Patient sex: M
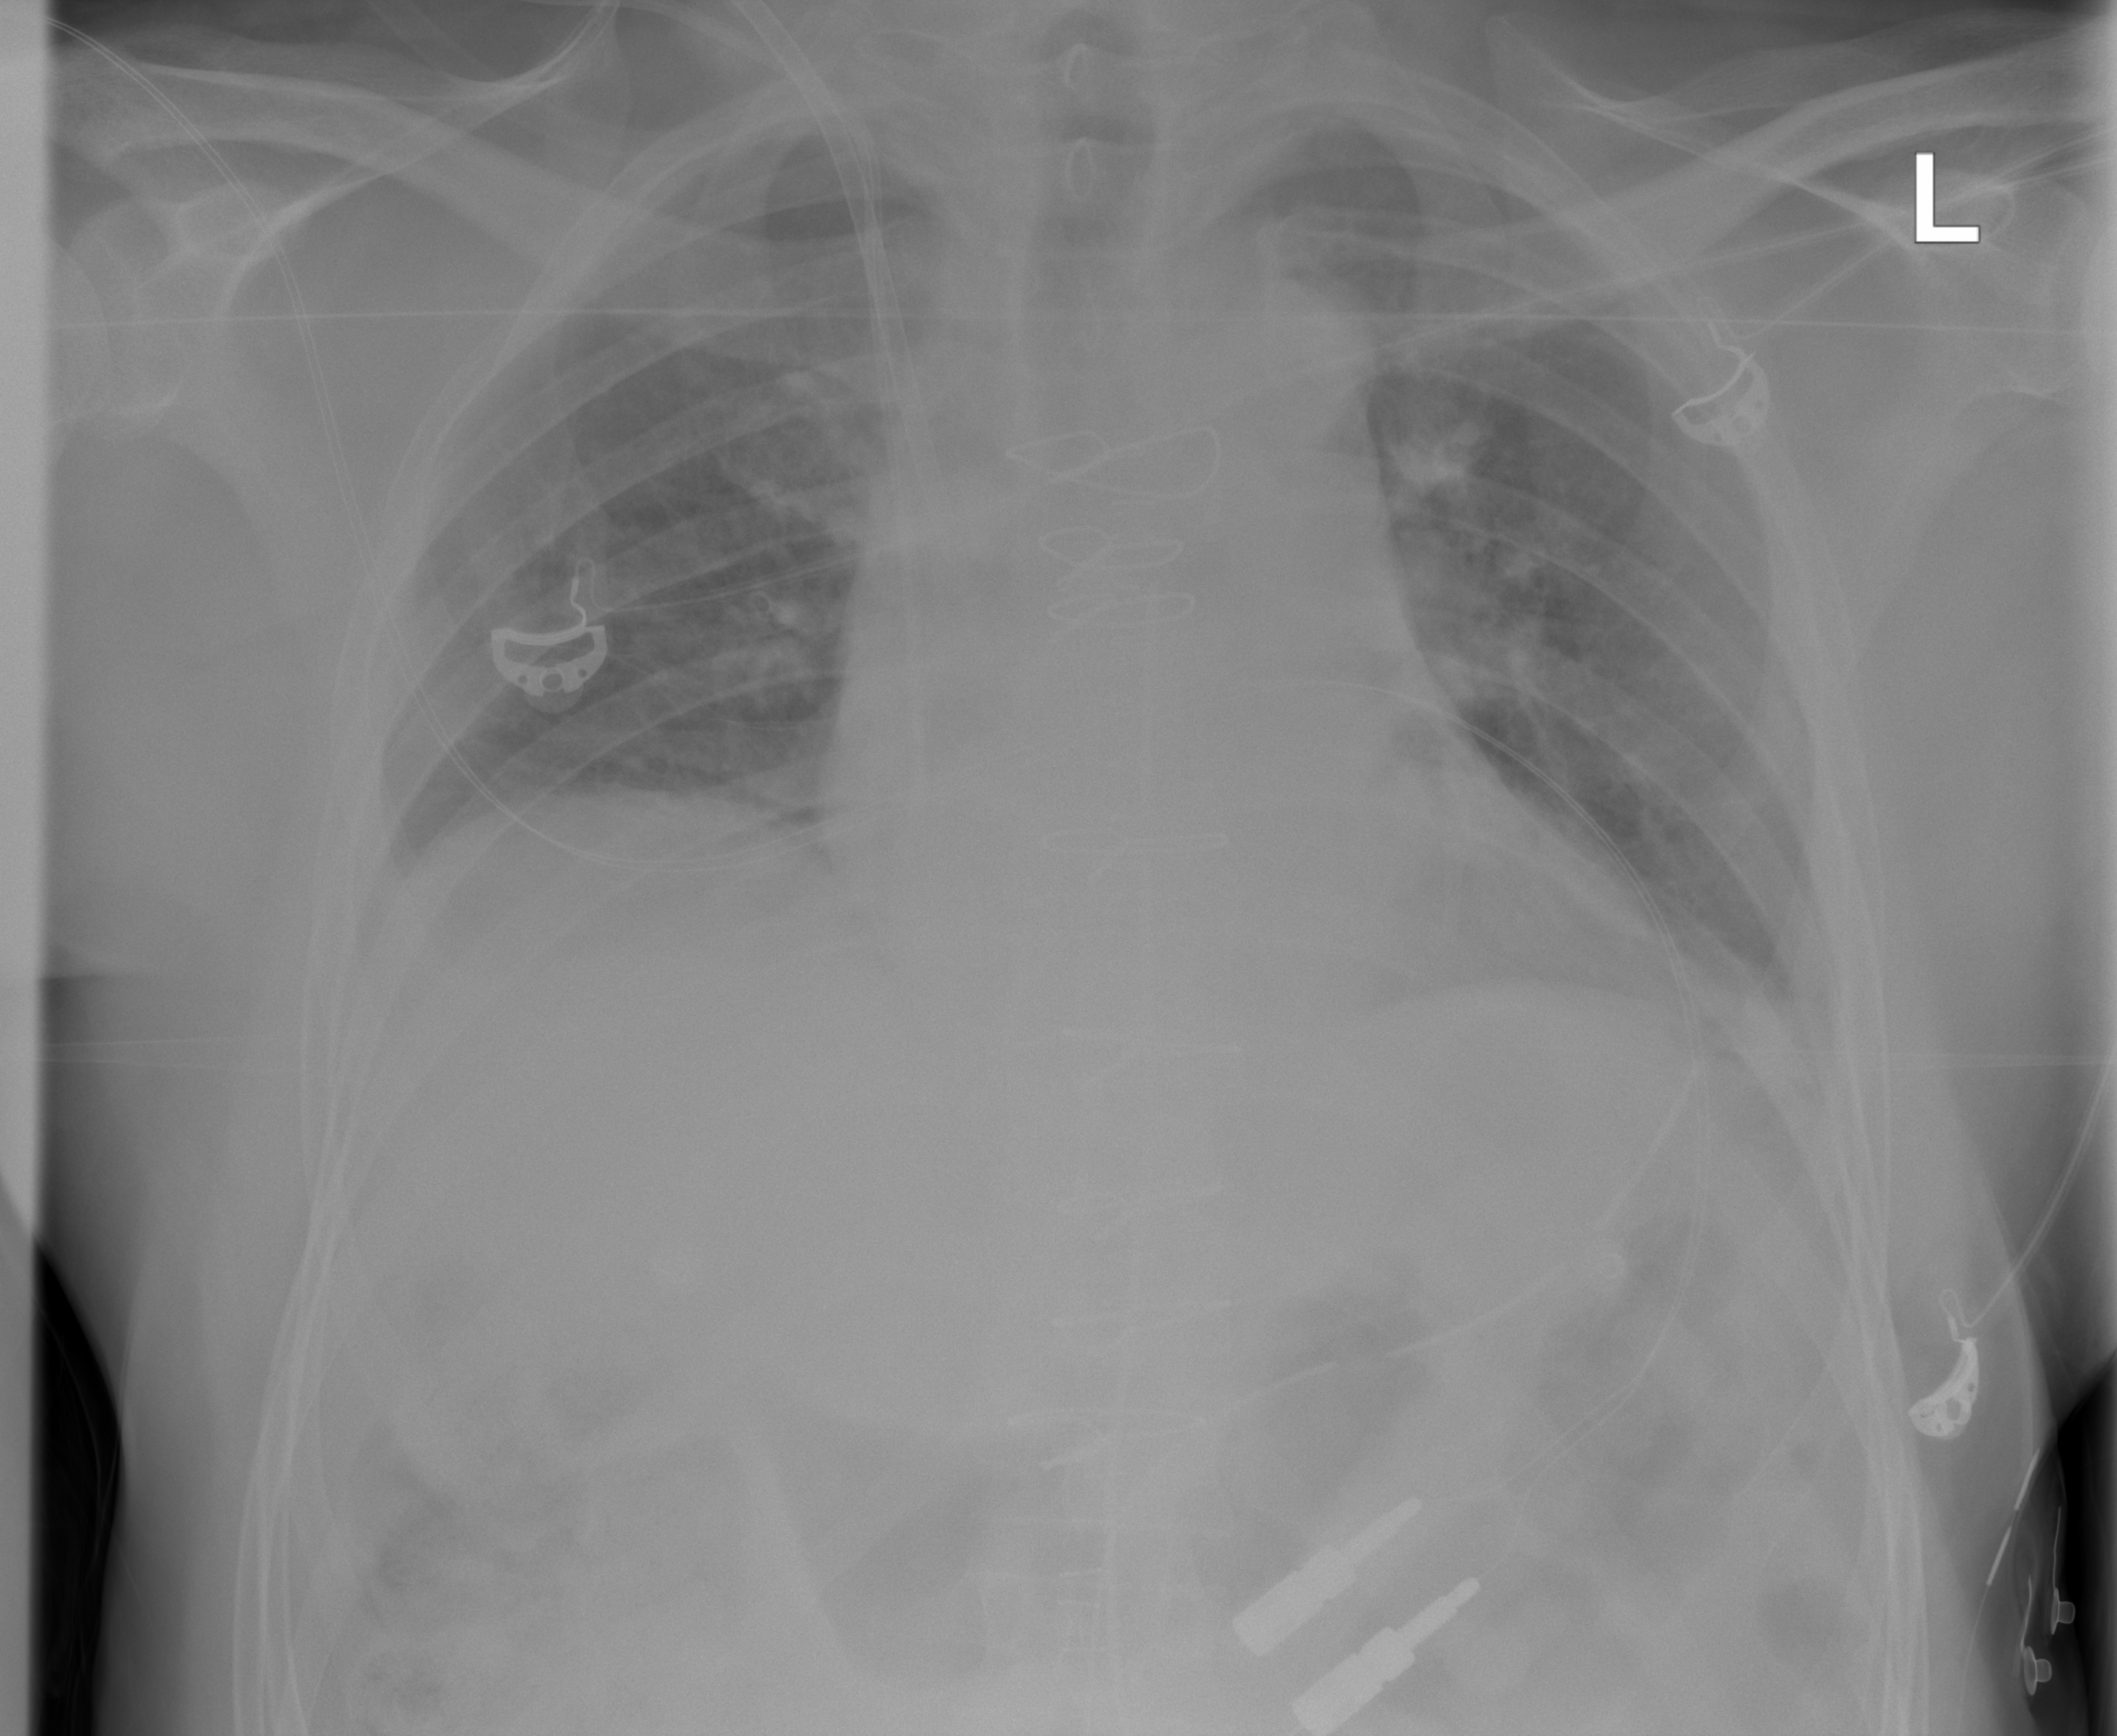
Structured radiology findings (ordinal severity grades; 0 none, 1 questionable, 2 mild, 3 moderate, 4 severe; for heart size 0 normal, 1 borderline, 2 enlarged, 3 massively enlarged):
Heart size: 0
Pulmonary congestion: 0
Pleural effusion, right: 0
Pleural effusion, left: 0
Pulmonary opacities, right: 0
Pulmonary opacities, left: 0
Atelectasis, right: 0
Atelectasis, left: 0